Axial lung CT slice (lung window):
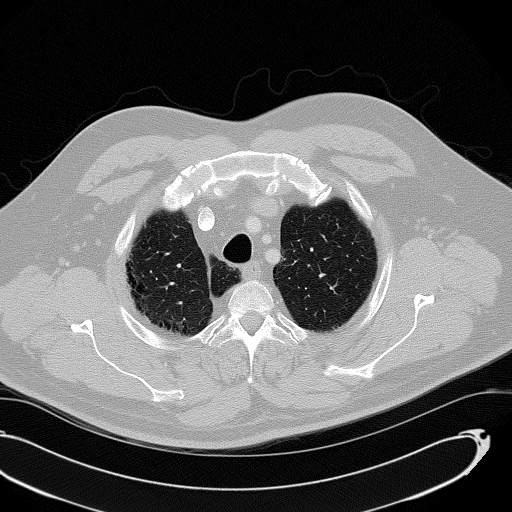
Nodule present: no